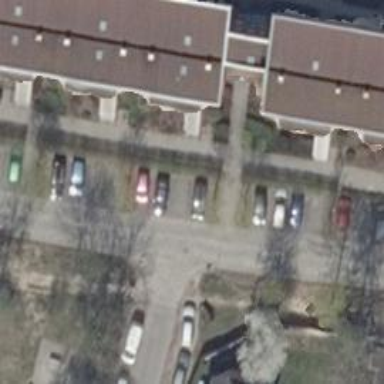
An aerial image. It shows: Residential road.